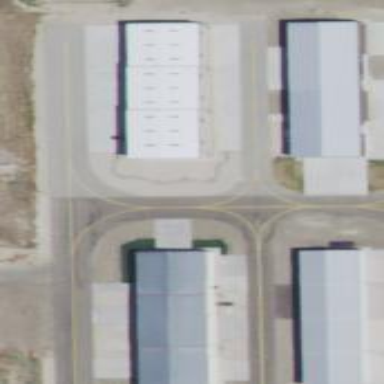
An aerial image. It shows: View of taxiway at the airport.